Question:
Here first letter should be an alpha, column may contain any number of data separated by " / " ,for every stating letter I want alphabet, after first letter it may contain 3 or 4 letter. How to do this dynamically.
I am thinking of... first i can find position of " / " add it to one, here we will get alphabet position then I can check whether it is an alpha or numerical character
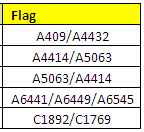
Answer: You should take on board the comments about normalisation - however you should be able to do this without a UDF.
'''
CREATE TABLE #T
(
Flag VARCHAR(100) CHECK (
/*Only contains alpha, digits and slash*/
Flag NOT LIKE '%[^a-zA-Z0-9/]%' COLLATE Latin1_General_100_BIN2 AND
/*Doesn't end in a slash*/
Flag NOT LIKE '%/' AND
/*Start of the string and every slash should be followed by an alpha*/
'/' + Flag NOT LIKE '%/[^a-zA-Z]%' COLLATE Latin1_General_100_BIN2 AND
/*Should never have a digit immediately followed by an alpha*/
Flag NOT LIKE '%[0-9][a-zA-Z]%' COLLATE Latin1_General_100_BIN2 AND
/*Should never have two alpha in a row*/
Flag NOT LIKE '%[a-zA-Z][a-zA-Z]%' COLLATE Latin1_General_100_BIN2 AND
/*Should never have 5 digits in a row*/
Flag NOT LIKE '%[0-9][0-9][0-9][0-9][0-9]%' COLLATE Latin1_General_100_BIN2 AND
/*Should not have codes of less than 4 characters*/
'/' + Flag + '/' NOT LIKE '%/_/%' AND
'/' + Flag + '/' NOT LIKE '%/__/%' AND
'/' + Flag + '/' NOT LIKE '%/___/%'
)
);
'''